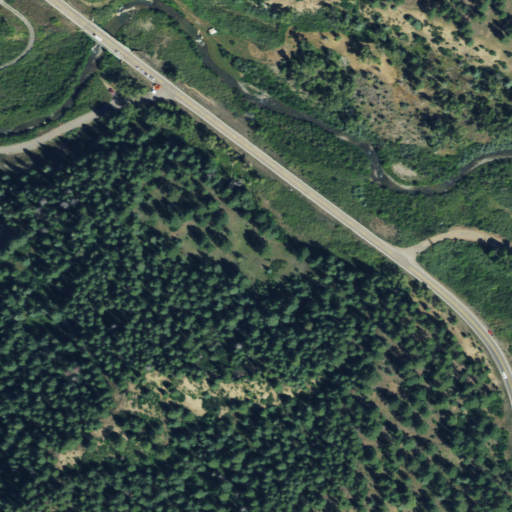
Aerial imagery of valley in Colorado named Halfway Canyon containing evergreen forest, woody wetlands, shrub, low intensity development, open development, herbaceous wetlands, and medium intensity development